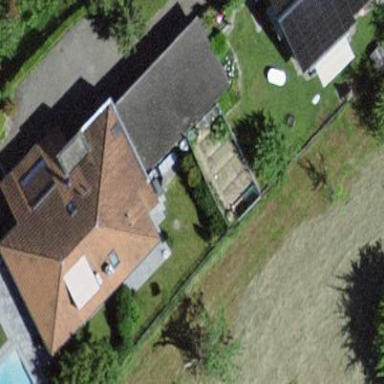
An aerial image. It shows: View of roof of building.